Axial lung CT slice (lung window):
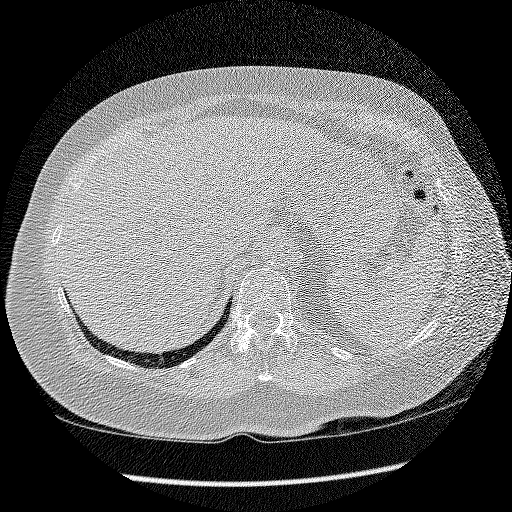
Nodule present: no